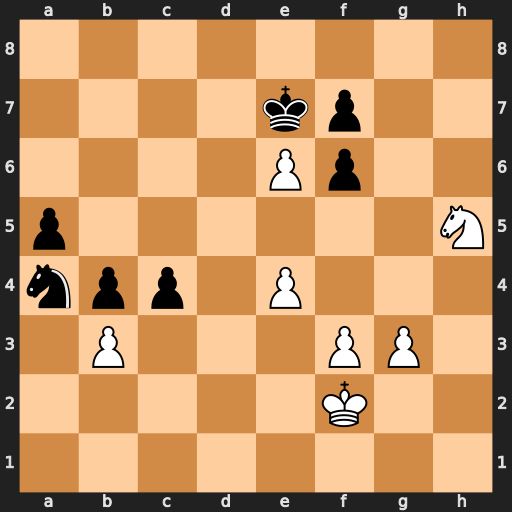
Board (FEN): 8/4kp2/4Pp2/p6N/npp1P3/1P3PP1/5K2/8
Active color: w
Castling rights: -
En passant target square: -
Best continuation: bxa4 b3 Nf4 b2 Nd5+ Kxe6 Nc3